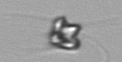
Label: Pyramimonas_longicauda